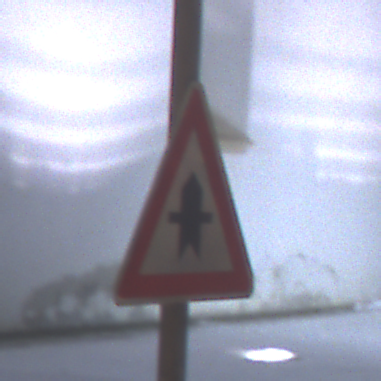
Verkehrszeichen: Vorfahrt
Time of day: Night
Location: Outdoor (Urban)
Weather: Overcast
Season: Winter
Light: Artificial